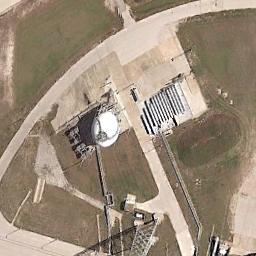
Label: storage_tank